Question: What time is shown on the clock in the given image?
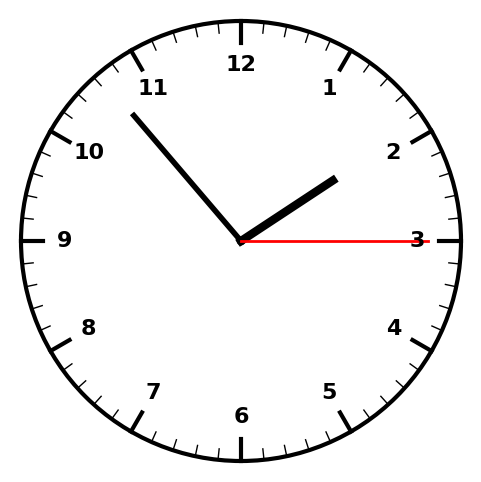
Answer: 01:53:15